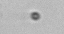
Label: nanoplankton_mix